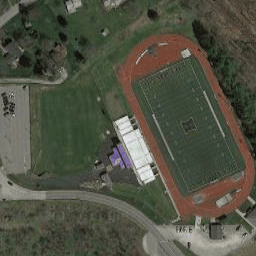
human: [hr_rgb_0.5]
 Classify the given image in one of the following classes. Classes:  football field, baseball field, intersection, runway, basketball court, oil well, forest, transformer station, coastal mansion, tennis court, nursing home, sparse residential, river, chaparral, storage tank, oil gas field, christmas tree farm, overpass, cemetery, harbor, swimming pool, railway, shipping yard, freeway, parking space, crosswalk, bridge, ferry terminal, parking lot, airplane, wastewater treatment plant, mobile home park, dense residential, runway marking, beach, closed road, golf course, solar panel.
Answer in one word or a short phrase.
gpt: football field